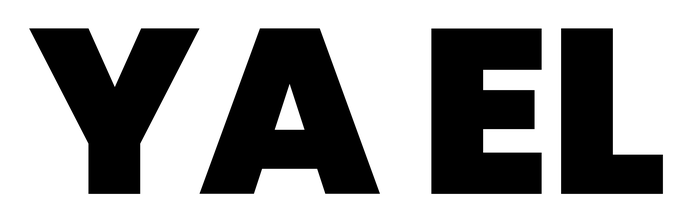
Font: Poppins-Black